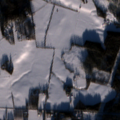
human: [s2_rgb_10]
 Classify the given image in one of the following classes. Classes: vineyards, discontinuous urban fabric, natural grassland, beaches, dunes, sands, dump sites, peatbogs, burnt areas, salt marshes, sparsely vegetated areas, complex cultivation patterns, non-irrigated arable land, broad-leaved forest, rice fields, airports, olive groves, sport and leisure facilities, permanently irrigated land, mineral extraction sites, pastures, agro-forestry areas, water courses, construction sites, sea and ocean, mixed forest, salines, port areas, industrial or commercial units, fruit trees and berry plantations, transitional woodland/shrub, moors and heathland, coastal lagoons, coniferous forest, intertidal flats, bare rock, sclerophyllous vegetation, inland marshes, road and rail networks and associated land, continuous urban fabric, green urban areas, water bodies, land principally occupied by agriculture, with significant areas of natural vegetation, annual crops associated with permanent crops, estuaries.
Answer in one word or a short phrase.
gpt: non-irrigated arable land, land principally occupied by agriculture, with significant areas of natural vegetation, coniferous forest, mixed forest, transitional woodland/shrub